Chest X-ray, PA view. Patient: 76 years old, sex M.
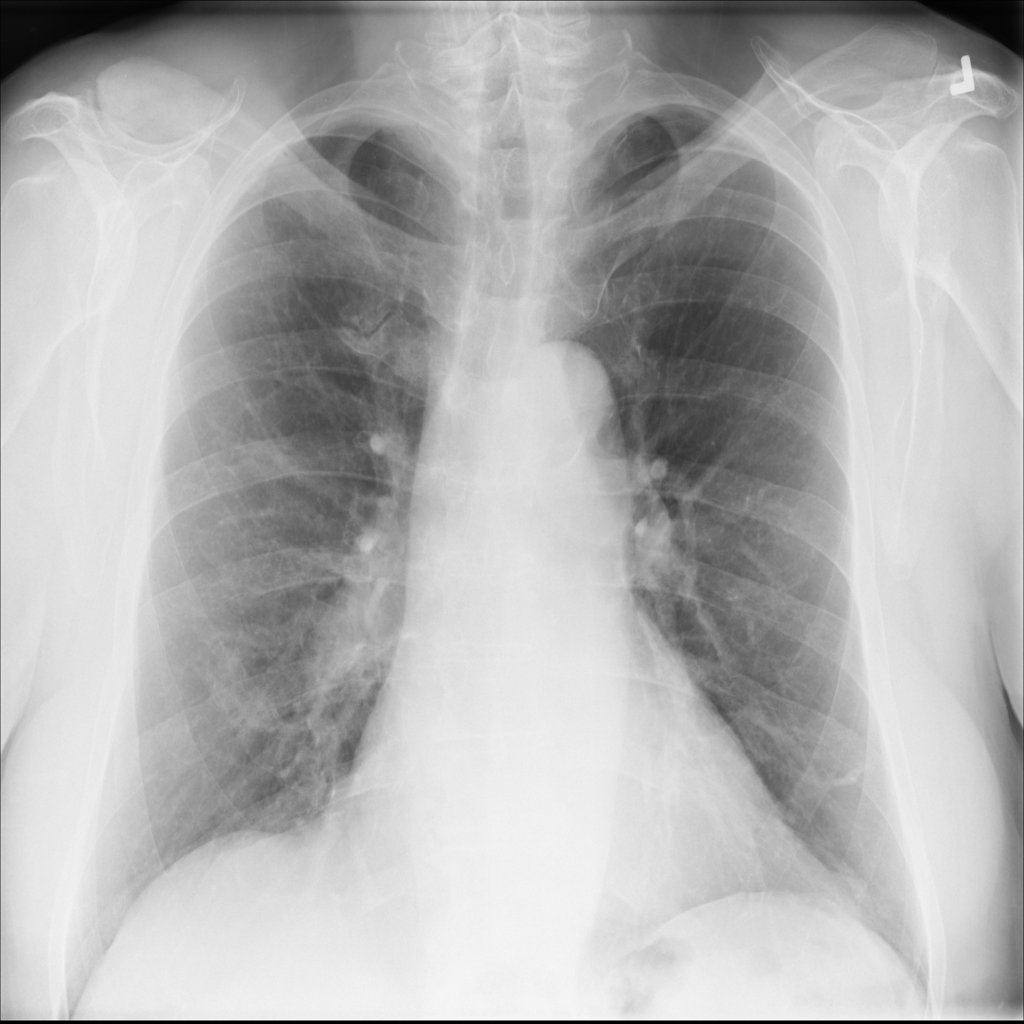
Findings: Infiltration